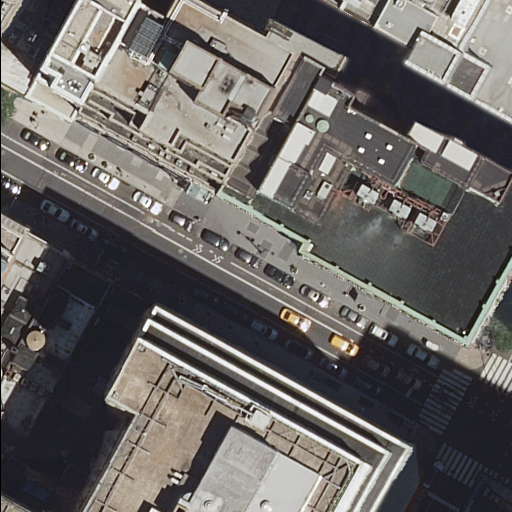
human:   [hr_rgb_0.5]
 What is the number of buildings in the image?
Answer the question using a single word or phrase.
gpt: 11

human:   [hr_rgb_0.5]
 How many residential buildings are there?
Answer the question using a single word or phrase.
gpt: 10

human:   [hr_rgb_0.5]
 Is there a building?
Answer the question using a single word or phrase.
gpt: yes

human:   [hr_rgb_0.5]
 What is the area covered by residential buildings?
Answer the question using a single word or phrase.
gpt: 7228m2

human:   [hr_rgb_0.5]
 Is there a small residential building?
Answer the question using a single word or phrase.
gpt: yes

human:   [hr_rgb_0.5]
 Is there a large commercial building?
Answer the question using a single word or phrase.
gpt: no

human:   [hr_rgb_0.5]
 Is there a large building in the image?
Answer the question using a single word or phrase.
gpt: yes

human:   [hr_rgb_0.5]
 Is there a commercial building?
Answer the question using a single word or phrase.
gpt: yes

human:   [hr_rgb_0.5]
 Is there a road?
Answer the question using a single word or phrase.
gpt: yes

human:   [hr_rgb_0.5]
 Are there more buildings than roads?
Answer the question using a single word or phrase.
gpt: yes

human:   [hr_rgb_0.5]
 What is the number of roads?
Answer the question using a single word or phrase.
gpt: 2

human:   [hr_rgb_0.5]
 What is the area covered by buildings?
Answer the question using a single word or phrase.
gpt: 7243m2

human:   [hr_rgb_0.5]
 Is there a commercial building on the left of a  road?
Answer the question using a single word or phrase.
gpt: yes

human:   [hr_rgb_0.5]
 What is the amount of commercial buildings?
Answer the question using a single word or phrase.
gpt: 1

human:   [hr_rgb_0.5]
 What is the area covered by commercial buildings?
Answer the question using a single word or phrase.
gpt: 14m2

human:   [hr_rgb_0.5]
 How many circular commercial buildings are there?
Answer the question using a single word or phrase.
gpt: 0

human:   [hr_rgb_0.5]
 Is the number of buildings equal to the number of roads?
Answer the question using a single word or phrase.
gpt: no

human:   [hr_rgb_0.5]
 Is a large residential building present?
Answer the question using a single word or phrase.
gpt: yes

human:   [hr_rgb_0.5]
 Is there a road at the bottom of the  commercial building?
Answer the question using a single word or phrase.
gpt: yes

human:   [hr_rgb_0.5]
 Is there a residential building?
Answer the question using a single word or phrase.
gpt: yes

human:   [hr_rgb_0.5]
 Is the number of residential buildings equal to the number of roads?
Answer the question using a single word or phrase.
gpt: no

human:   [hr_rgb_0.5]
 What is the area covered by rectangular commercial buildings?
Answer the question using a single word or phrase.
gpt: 14m2

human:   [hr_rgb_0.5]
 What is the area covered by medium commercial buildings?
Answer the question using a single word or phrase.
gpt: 0m2

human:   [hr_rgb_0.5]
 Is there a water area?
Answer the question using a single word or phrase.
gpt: no

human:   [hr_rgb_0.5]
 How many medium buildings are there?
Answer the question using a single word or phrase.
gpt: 5

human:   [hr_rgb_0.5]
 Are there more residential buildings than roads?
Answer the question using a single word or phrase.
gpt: yes

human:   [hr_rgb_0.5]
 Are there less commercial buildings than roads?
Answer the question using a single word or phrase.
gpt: yes

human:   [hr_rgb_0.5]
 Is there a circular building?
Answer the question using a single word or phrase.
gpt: no

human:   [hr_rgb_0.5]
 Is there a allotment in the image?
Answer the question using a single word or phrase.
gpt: no

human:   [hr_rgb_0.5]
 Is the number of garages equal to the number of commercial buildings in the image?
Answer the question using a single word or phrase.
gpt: no

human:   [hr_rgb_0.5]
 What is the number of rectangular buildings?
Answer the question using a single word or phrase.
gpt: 4

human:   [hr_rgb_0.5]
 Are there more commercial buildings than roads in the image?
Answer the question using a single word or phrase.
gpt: no

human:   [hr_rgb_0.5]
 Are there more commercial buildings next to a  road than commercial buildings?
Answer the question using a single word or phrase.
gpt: no

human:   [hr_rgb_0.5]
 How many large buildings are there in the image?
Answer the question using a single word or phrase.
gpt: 4

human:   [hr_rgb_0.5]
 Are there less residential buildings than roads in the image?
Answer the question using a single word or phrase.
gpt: no

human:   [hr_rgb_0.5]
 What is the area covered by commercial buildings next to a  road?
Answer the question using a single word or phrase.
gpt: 14m2

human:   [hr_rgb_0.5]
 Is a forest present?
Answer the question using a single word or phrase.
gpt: no

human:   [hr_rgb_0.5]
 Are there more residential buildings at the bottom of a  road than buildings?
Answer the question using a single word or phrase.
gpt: no

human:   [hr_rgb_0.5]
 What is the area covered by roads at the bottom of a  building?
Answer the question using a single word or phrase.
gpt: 0m2

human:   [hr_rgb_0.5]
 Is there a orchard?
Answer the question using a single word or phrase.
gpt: no

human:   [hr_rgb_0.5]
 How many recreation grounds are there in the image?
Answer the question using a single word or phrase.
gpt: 0

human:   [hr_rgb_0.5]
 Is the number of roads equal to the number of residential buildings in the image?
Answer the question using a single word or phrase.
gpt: no

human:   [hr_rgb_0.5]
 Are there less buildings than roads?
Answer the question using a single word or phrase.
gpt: no

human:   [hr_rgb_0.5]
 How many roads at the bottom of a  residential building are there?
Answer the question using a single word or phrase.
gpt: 2

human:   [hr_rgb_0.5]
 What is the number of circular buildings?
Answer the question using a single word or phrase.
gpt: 0

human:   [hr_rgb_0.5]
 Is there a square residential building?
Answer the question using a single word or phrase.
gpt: no

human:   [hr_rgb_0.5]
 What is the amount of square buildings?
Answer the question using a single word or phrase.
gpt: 0

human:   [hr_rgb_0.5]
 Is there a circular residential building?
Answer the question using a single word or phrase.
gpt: no

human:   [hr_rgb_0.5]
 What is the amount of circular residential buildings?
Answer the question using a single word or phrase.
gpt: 0

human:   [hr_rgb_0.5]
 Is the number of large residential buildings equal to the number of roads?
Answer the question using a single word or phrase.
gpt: no

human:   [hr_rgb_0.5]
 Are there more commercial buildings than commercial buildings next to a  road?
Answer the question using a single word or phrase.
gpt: no

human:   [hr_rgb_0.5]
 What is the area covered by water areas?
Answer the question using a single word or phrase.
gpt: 0m2

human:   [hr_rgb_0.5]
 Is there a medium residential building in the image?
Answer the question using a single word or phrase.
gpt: yes

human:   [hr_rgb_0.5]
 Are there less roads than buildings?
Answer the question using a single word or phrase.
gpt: yes

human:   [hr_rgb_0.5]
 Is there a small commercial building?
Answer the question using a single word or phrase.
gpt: yes

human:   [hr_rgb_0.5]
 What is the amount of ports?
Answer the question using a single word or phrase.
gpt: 0

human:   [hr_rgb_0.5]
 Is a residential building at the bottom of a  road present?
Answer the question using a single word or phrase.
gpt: yes

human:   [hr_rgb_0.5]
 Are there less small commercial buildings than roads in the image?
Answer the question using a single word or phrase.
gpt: yes

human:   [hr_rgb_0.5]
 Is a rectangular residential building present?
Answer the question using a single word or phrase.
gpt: yes

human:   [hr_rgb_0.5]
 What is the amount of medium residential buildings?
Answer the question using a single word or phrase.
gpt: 5

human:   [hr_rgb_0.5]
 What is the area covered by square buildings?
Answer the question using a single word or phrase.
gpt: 0m2

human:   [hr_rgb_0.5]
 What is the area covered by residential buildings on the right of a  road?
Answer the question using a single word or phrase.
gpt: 866m2

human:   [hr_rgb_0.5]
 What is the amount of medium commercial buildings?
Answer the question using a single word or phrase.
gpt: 0

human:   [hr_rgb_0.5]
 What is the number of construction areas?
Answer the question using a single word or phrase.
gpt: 0